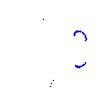
Particle: proton